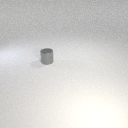
small gray metal cylinder